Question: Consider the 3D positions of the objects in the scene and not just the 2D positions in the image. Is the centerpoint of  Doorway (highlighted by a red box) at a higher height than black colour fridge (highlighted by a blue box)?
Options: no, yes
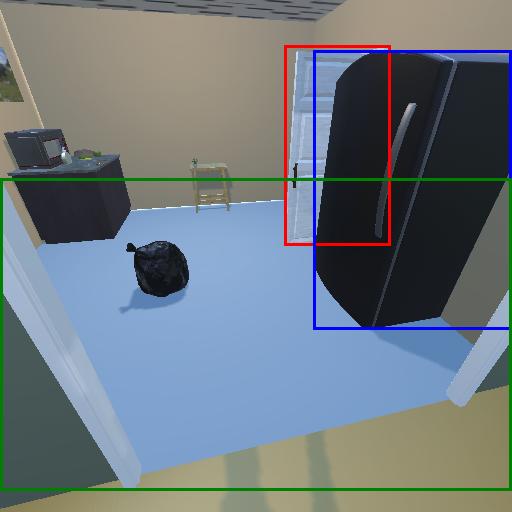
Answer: no